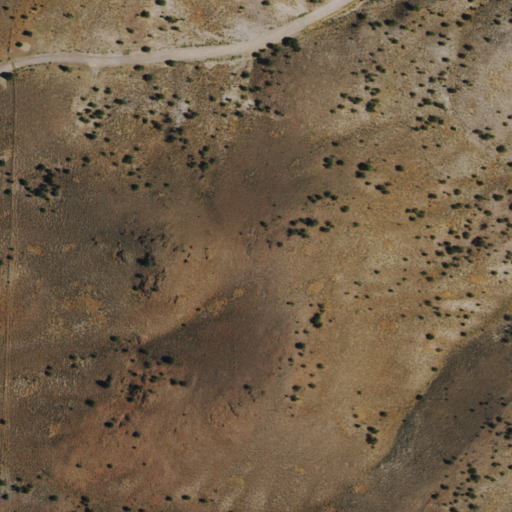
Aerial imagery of mountain in Nevada named Twelvemile Summit containing shrub, medium intensity development, and low intensity development